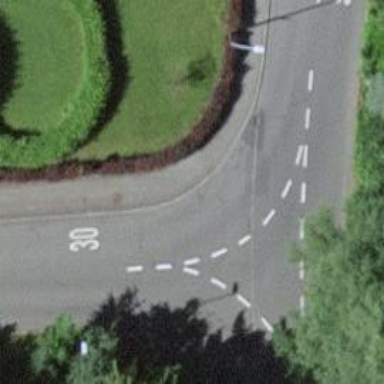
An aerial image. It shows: Kerb barrier.